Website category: restaurant
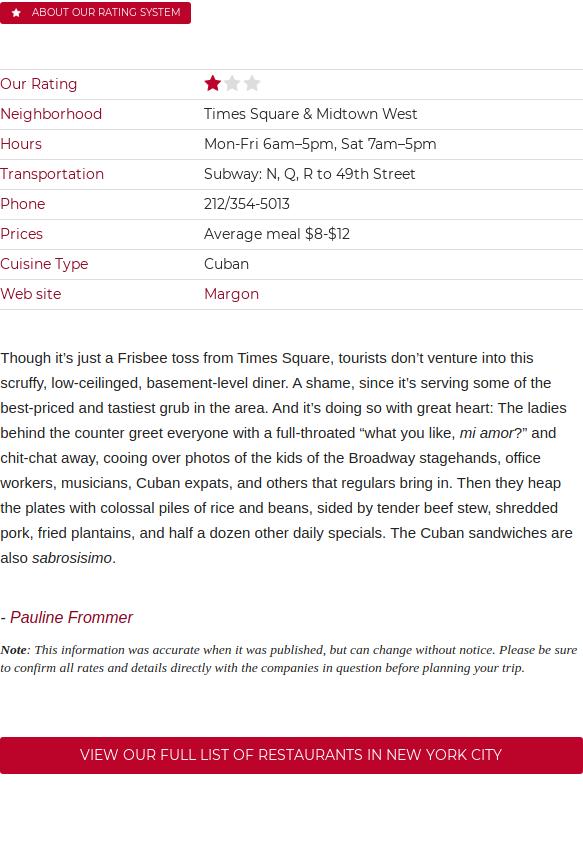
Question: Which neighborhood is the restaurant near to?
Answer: Times Square & Midtown West

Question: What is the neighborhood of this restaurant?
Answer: Times Square & Midtown West

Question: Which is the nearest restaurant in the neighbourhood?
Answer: Times Square & Midtown West

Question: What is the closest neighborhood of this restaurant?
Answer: Times Square & Midtown West

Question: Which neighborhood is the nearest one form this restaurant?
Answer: Times Square & Midtown West

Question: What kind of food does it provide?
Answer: Cuban

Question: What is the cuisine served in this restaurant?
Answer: Cuban

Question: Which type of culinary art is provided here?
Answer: Cuban

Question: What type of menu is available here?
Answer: Cuban

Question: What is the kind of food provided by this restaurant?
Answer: Cuban

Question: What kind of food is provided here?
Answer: Cuban

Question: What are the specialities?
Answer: Cuban

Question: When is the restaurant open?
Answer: Mon-Fri 6am5pm, Sat 7am5pm

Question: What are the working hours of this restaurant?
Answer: Mon-Fri 6am5pm, Sat 7am5pm

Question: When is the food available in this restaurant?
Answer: Mon-Fri 6am5pm, Sat 7am5pm

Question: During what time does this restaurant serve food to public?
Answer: Mon-Fri 6am5pm, Sat 7am5pm

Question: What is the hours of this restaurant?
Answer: Mon-Fri 6am5pm, Sat 7am5pm

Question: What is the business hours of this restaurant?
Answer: Mon-Fri 6am5pm, Sat 7am5pm

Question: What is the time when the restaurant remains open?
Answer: Mon-Fri 6am5pm, Sat 7am5pm

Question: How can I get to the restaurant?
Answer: Subway: N, Q, R to 49th Street

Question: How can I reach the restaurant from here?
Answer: Subway: N, Q, R to 49th Street

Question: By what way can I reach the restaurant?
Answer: Subway: N, Q, R to 49th Street

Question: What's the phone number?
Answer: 212/354-5013

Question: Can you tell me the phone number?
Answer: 212/354-5013

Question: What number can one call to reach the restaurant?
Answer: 212/354-5013

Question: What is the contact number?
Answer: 212/354-5013

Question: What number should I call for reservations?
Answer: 212/354-5013

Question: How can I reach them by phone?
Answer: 212/354-5013

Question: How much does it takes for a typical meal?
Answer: Average meal $8-$12

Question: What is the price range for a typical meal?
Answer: Average meal $8-$12

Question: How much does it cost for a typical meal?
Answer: Average meal $8-$12

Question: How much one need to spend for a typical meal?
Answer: Average meal $8-$12